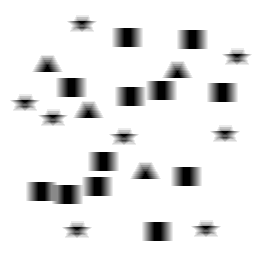
Squares: 12
Triangles: 4
Stars: 8
Total shapes: 24